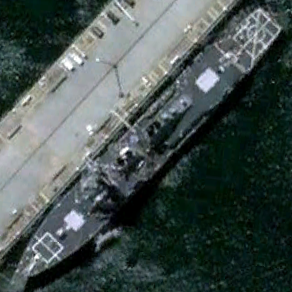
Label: destroyer